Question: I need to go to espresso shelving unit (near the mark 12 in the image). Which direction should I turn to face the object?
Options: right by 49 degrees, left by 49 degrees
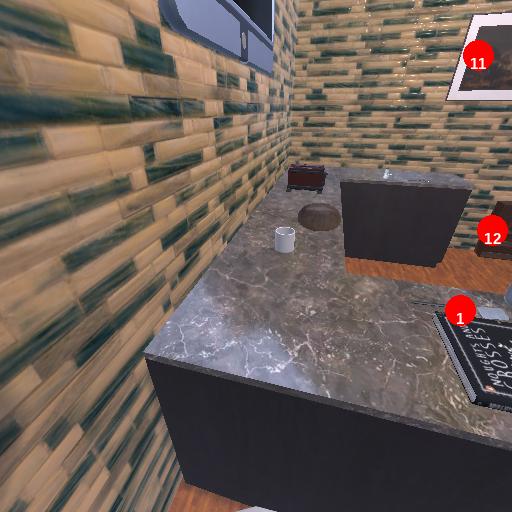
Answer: right by 49 degrees